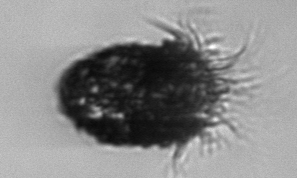
Label: Stenosemella_pacifica